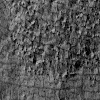
Atmospheric dust classification: not_dusty